Question: I'm using msdeploy to synchronize the DB, but the script is always being cancelled due to data loss, even though I explicitly set it up to ignore it. What am I doing wrong?
'''
msdeploy -Verb:Sync -Source:dbDacFx="Data Source=localhost;Initial Catalog=DevelopmentDB;Integrated Security=True;",BlockOnPossibleDataLoss="False" -Dest:dbDacFx="Data Source=localhost;Initial Catalog=ProductionDB;Integrated Security=True;"
'''
This is the final result of the script:

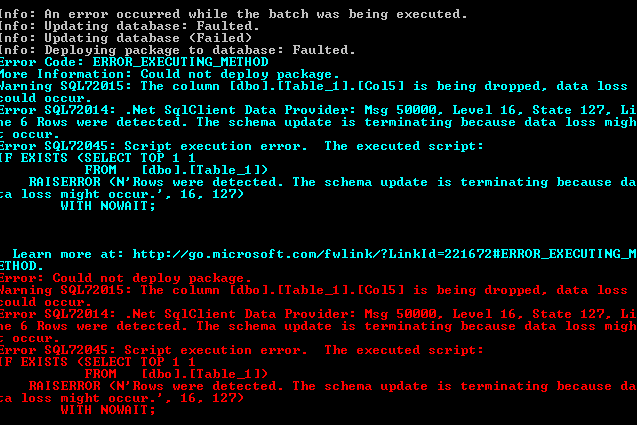
Answer: I believe you need to place that parameter on the destination not the source:
'''
msdeploy -Verb:Sync -Source:dbDacFx="Data Source=localhost;Initial Catalog=DevelopmentDB;Integrated Security=True;" -Dest:dbDacFx="Data Source=localhost;Initial Catalog=ProductionDB;Integrated Security=True;",BlockOnPossibleDataLoss="False"
'''
More details <URL>